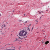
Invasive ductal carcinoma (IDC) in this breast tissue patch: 0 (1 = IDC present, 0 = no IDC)